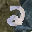
Label: 2